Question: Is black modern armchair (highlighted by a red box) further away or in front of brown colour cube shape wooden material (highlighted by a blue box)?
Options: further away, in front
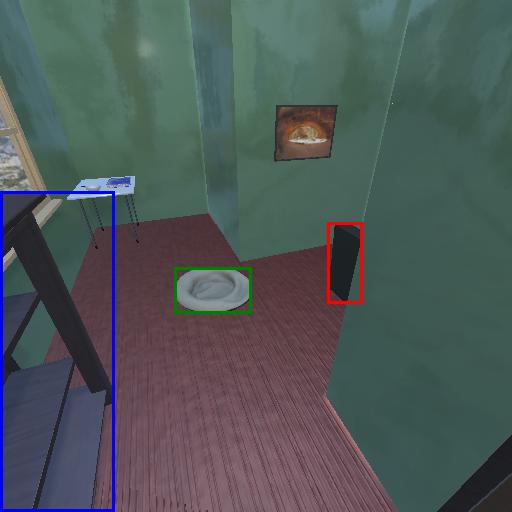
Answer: further away